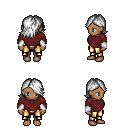
a pixel art fantasy rpg character, female body template, human, dark skin, maroon long-sleeve shirt, gold greaves, white swoop hairstyle, white cloth bracers, four views (front, back, left, right), 2x2 character sprite sheet, small pixel art, hard edges, no anti-aliasing